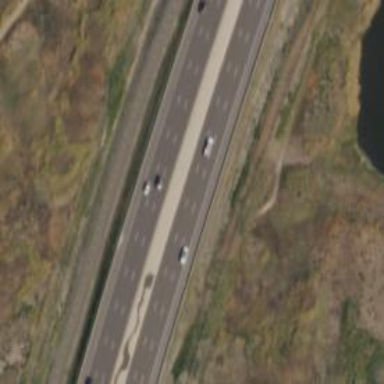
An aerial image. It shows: This image shows trunk highway that functions as expressway.